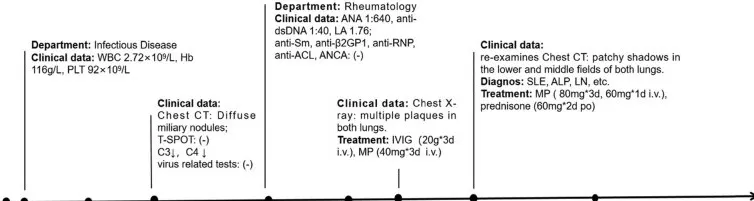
Diagnosis and treatment of a case of acute lupus pneumonia. The first day of fever was recorded as D0. WBC: white blood cells, Hb: hemoglobin, PLT: platelet, C3: complement C3, C4: complement C4, T-SPOT: T-lymphocyte culture + interferon assay (A + B), PPD: tuberculin test, ANA: antinuclear antibodies, LA: lupus anticoagulant, anti-ACL: anti-cardiolipin antibodies, ANCA: neutrophil cytoplasmic antibodies, 24.
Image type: chart (chart)